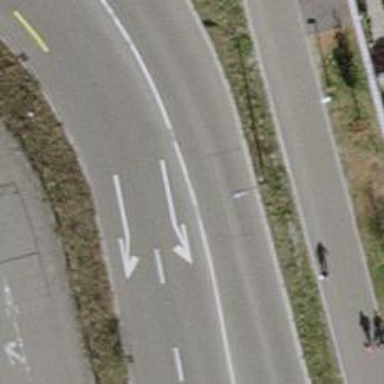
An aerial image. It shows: Asphalt road with secondary link designation.